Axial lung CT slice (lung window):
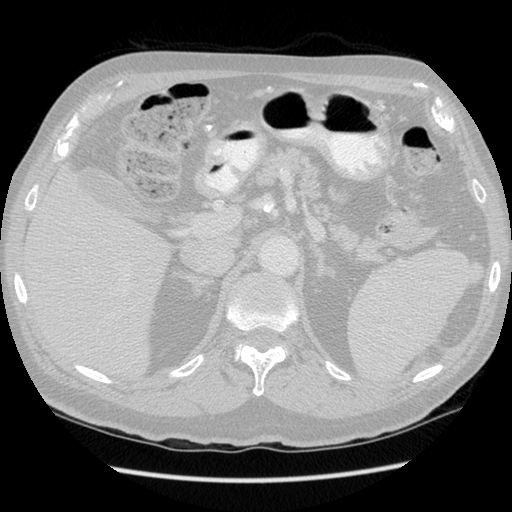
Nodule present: no